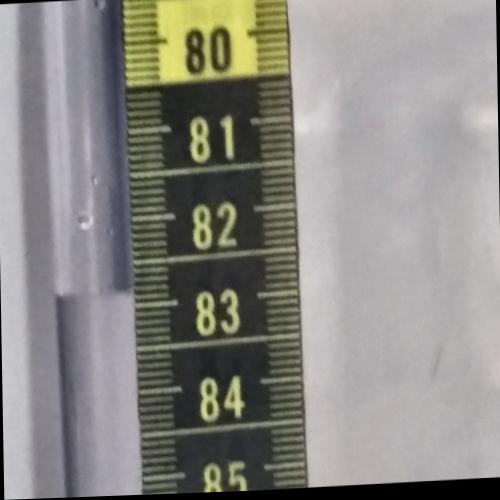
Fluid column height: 82.8 cm